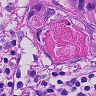
Metastatic tissue present: yes